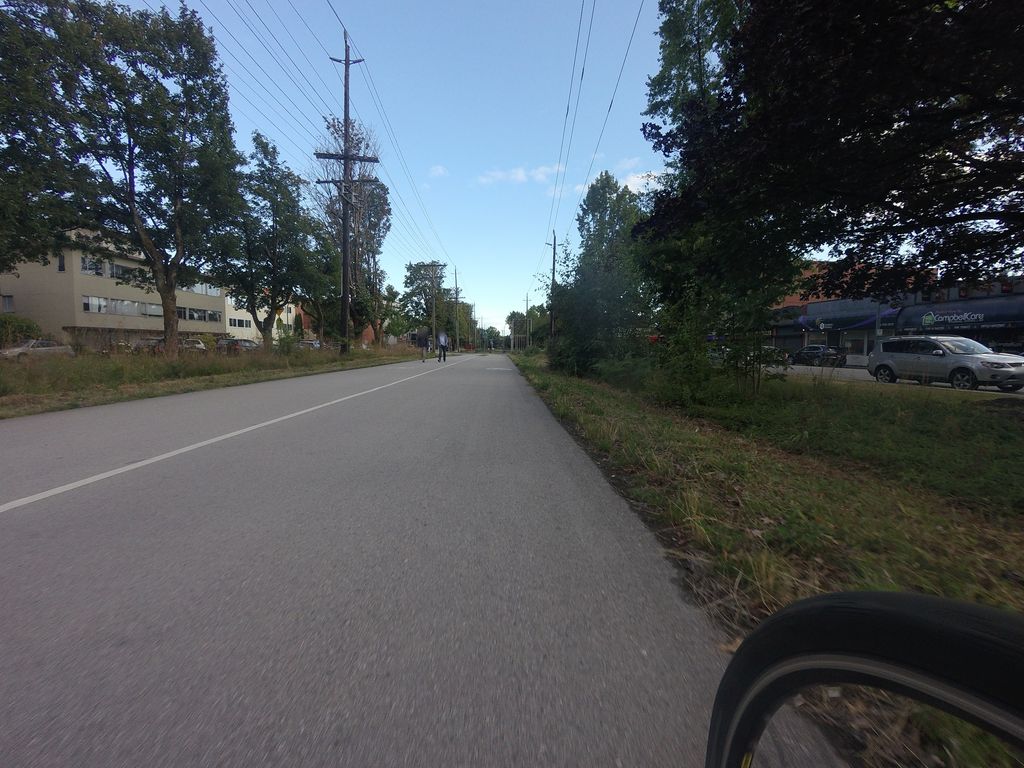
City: vancouver